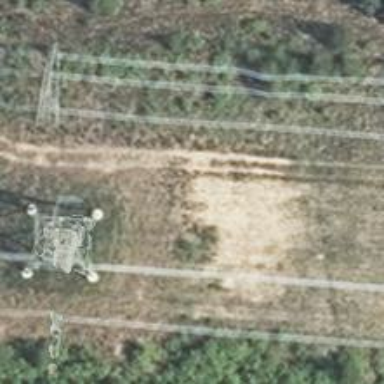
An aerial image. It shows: Power line in the image.